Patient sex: M
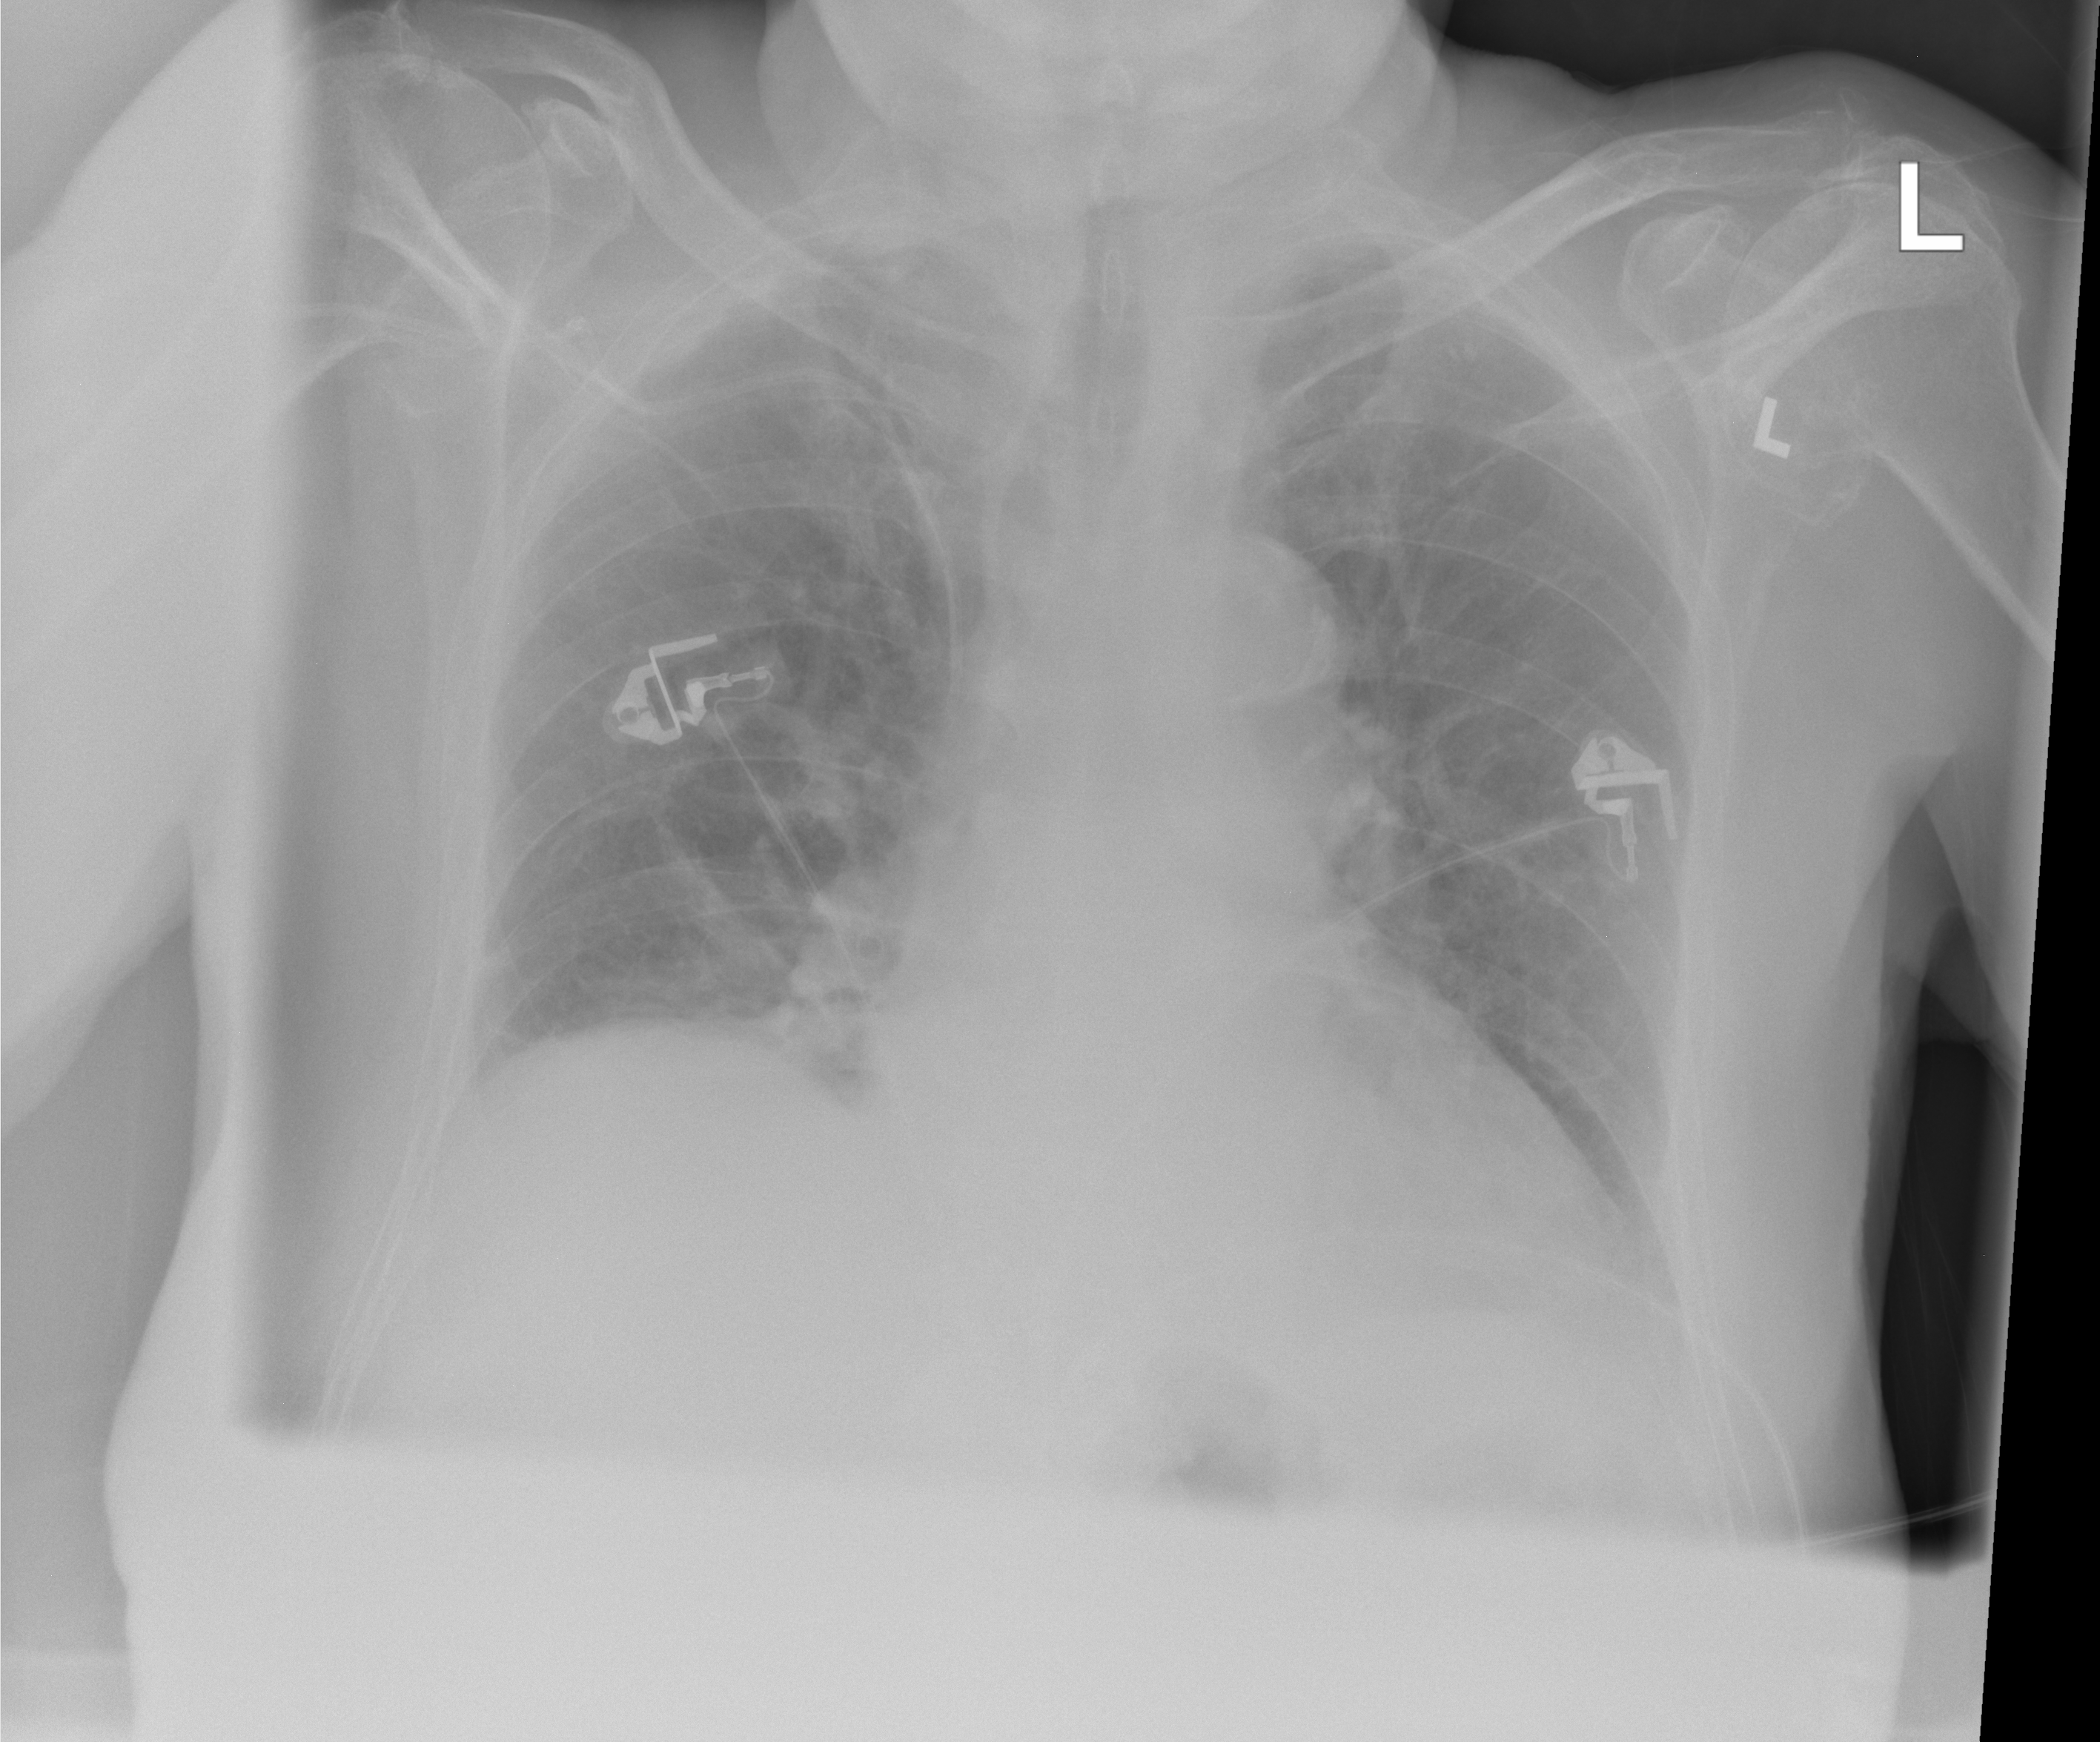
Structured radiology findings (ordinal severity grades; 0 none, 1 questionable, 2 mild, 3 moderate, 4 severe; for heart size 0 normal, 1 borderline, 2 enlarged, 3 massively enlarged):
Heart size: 0
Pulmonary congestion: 0
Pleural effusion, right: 2
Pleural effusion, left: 0
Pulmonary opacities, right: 0
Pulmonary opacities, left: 0
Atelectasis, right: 0
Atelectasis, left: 0